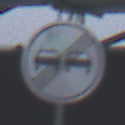
Verkehrszeichen: EndeUeberholverbot
Umgebung: Outdoor, Suburban
Tageszeit: MorningAfternoon
Wetter: Overcast
Licht: Natural
Jahreszeit: NotSpecified
Kontrast: LowContrast